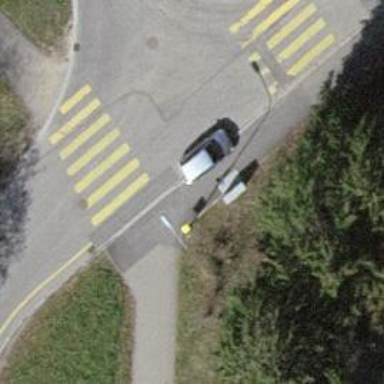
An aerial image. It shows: Street cabinet meant for power infrastructure.